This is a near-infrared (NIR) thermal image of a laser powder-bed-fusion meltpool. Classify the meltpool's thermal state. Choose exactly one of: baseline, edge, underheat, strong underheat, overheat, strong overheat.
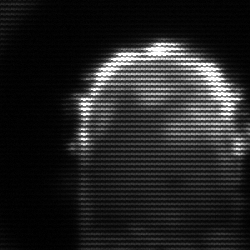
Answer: baseline